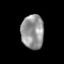
Tissue: prostate
Cell type: T cells
Senescence score: 0.3161
Nuclear area (px): 759
Mean DAPI intensity: 149.347